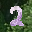
Label: 2